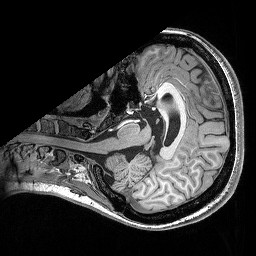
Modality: T1w
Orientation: axial
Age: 23
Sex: female
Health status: healthy
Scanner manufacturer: siemens
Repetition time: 2.53 s
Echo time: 0.00332 s